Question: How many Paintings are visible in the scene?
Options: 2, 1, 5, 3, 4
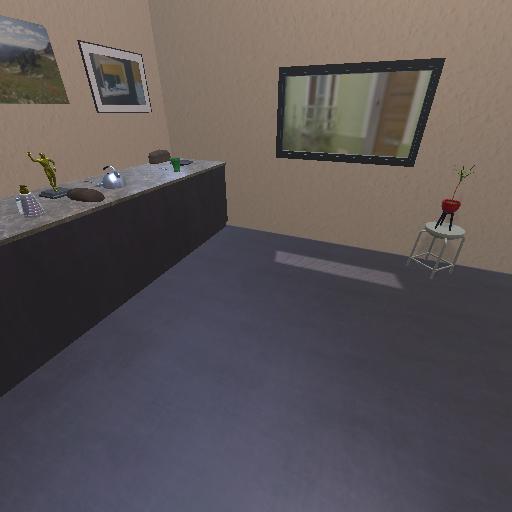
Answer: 2